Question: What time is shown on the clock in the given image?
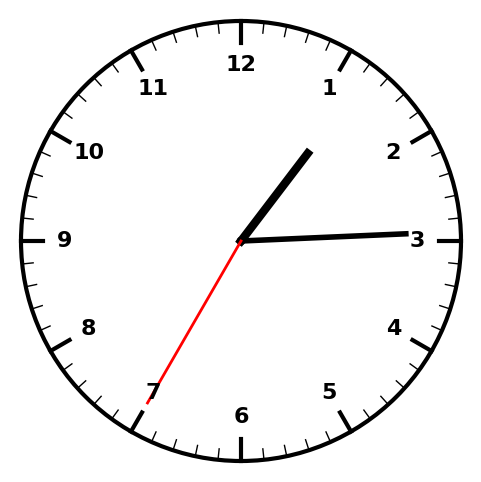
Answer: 01:14:35